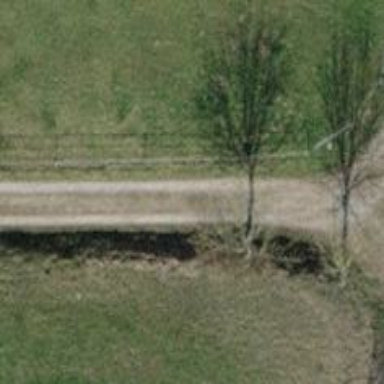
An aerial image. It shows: Dirt track with grade 3 tracktype.